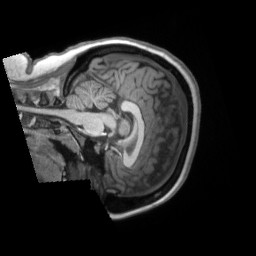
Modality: T1w
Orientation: sagittal
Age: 21
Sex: female
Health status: ill
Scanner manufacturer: siemens
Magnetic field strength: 3 T
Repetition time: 2.2 s
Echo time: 0.00157 s